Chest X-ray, PA view. Patient: 58 years old, sex F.
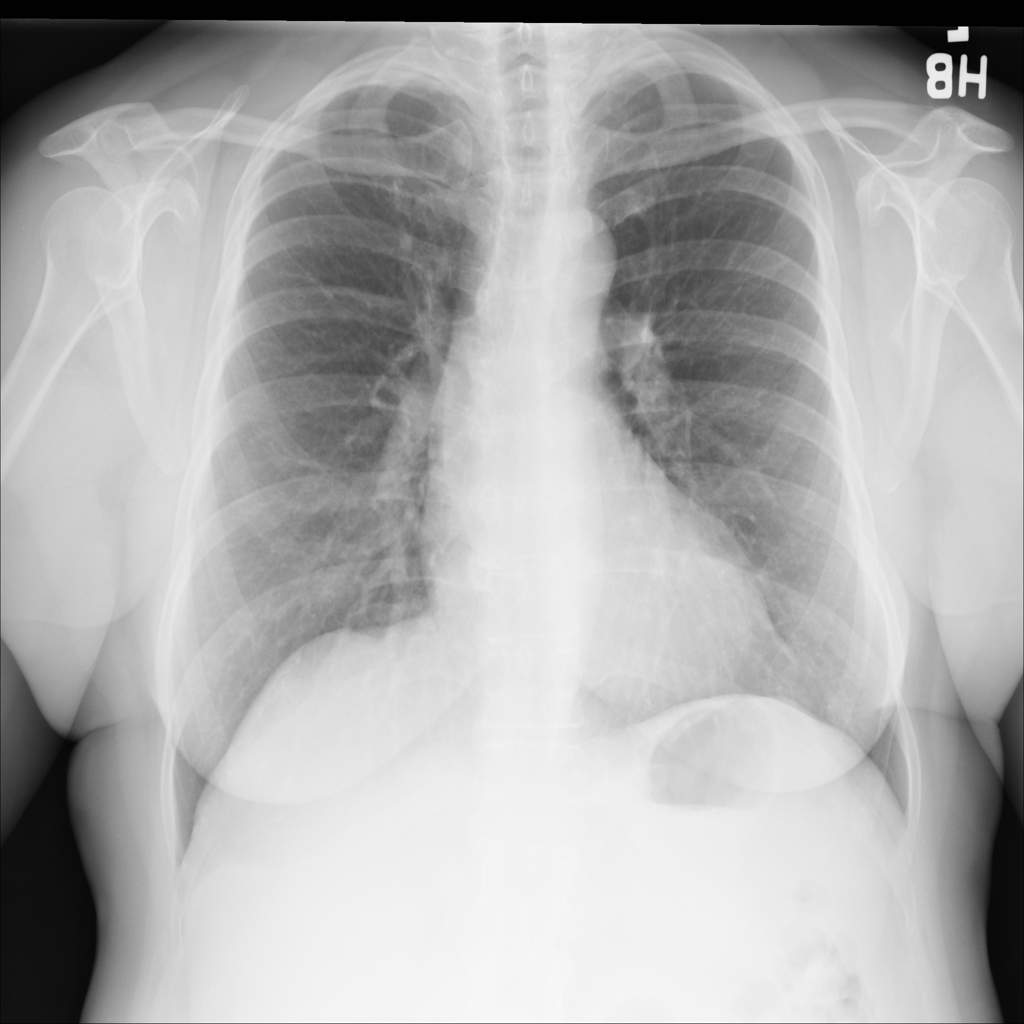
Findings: No Finding